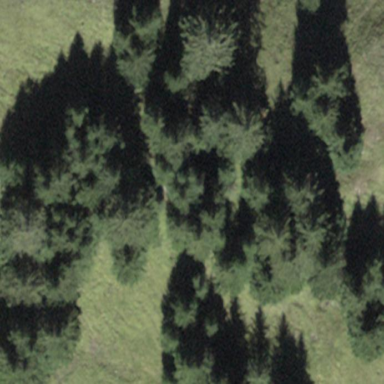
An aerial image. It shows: Forest area.